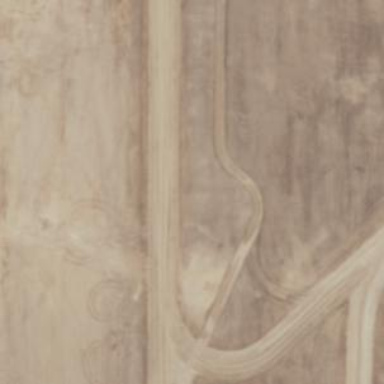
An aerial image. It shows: Raceway road.